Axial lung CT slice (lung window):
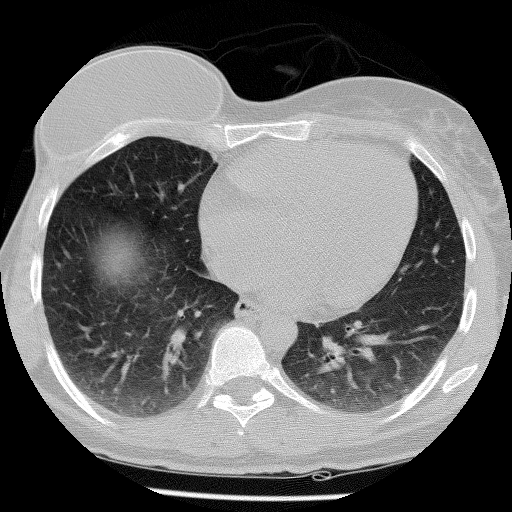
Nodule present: no